Question: I got a 'Spinner' element which I populate with data from a 'Cursor' using a 'SimpleCursorAdapter'. Also I'm using 'setViewBinder' for a custom row layout of the 'Spinner'. Everything works out fine, the 'Spinner' gets the data and the 'Spinner' items use the custom layout.
But clicking the items from the 'Spinner' drop down view . It doesn't set the selected item as selected and doesn't close the drop down view. I don't know what I have to do so the selected item from the list is passed to the 'Spinner' logic and runs like it should. Here's the layout I'm using:
'''
<?xml version="1.0" encoding="utf-8"?>
<LinearLayout xmlns:android="http://schemas.android.com/apk/res/android"
android:id="@+id/linearLayout1"
android:layout_width="fill_parent"
android:layout_height="wrap_content"
android:orientation="vertical" >
<LinearLayout
android:layout_width="fill_parent"
android:layout_height="fill_parent"
android:baselineAligned="false"
android:clickable="true"
android:orientation="horizontal">
<ImageView
android:id="@+id/icon"
android:layout_width="wrap_content"
android:layout_height="fill_parent"
android:src="@drawable/ic_launcher" />
<TextView
android:id="@+id/text"
android:layout_width="fill_parent"
android:layout_height="wrap_content"
android:layout_margin="6dp"
android:layout_weight="1"
android:textColor="#424242"
android:gravity="center_vertical"
android:text="Textfield" />
</LinearLayout>
</LinearLayout>
'''
and here's the 'ViewBinder':
'''
static final ViewBinder VIEW_BINDER = new ViewBinder(){
public boolean setViewValue(View view, Cursor cursor, int columnIndex){
if (view.getId() == R.id.text){
String local = view.getResources().getString(cursor.getInt(columnIndex));
((TextView) view).setText( local );
return true;
}
if (view.getId() == R.id.icon){
int icon = cursor.getInt(columnIndex);
((ImageView) view).setImageResource(icon);
return true;
}
return false;
}
};
'''
and here's how I add the data to the 'Spinner':
'''
private Spinner spinner;
private DBHandler dbhandler;
private SimpleCursorAdapter adapter;
private final String[] from = new String[]{dbhandler.LIB_LOCAL, dbhandler.LIB_ICON};
private final int[] to = { R.id.text, R.id.icon };
@Override
protected void onResume(){
super.onResume();
Cursor cursor = dbhandler.getLibEntries();
adapter = new SimpleCursorAdapter(this, R.layout.spinner_row, cursor, from, to);
adapter.setViewBinder(VIEW_BINDER);
spinner.setAdapter(adapter);
}
'''
Adding a 'OnItemSelectedListener' like suggested down in this post was implemented like below, but doesn't solve the problem. Also I'm not sure how the 'setOnItemSelectedListener' could help me to get the data fields I need later on:
'''
spinner.setOnItemSelectedListener(new OnItemSelectedListener() {
@Override
public void onItemSelected(AdapterView<?> parent, View view,
int position, long id) {
// TODO Auto-generated method stub
}
@Override
public void onNothingSelected(AdapterView<?> parent) {
// TODO Auto-generated method stub
}
});
'''

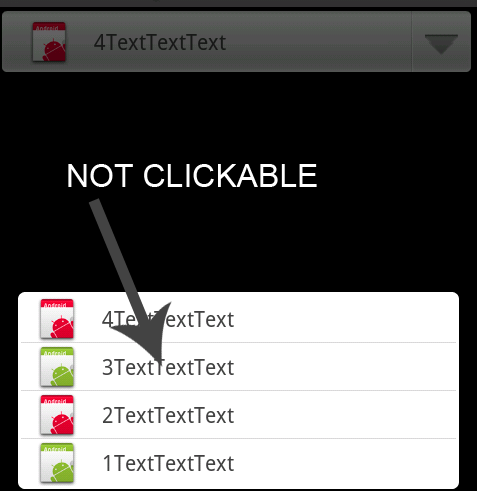
Answer: here we go:
its neccessary to set 'adapter.setDropDownViewResource(R.layout.spinner_row);'
the DropDownView defines the look of the DropDownView and the layout defined in the SimpleCursorAdapter constructor defines the layout of the items of the (closed) spinner object itself (not its drop down view!).
so, its nice to have a different layout for the DropDownView which is exacly like the one defined in the SimpleCursorAdapter so the values pushed to it can be set to the right corresponding fields except with the difference that i use 'android:layout_height="?android:attr/listPreferredItemHeight"' for the textview of the dropdownview layout and android:layout_height="wrap_content" for the textview of the spinner layout!